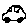
Label: car